Aerial crown-view tile of a tropical tree (Barro Colorado Island, Panama), acquired 20240611:
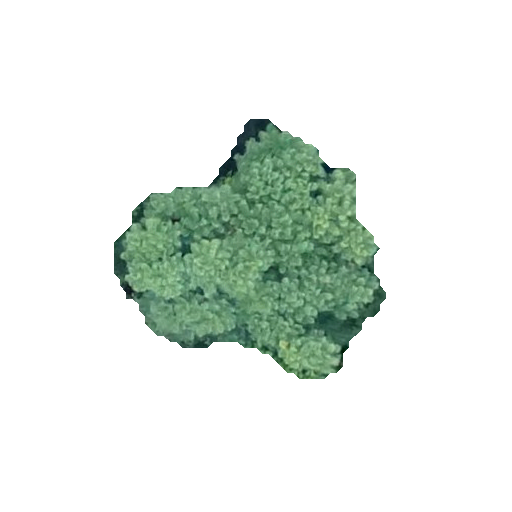
Species: Jacaranda copaia
GBIF accepted scientific name: Jacaranda copaia
Crown area: 69.708 m²